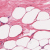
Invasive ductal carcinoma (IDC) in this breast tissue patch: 0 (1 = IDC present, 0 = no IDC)